Question: I'm using 'com.google.zxing.qrcode.QRCodeWriter' to encode data and 'com.google.zxing.client.j2se.MatrixToImageWriter' to generate the QR Code image. On a 400x400 image, there is about a 52 pixel wide border around the code. I'd like this border to be narrower, maybe 15 pixels, but I don't see anything in the API for doing that. Am I missing something in the documenation? Or would I need to process the image myself?
For reference, here is an example 400x400 QR Code produced with the ZXing library:

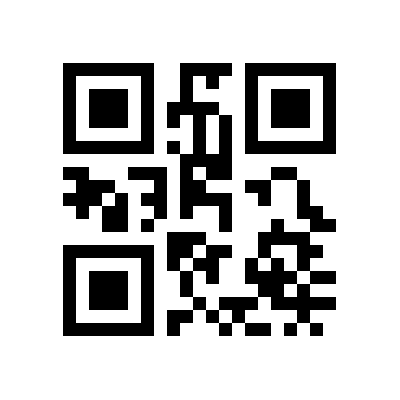
Answer: The QR spec requires a four module quiet zone and that's what <URL>
More recent versions of ZXing allow you to set the size of the quiet zone (basically the intrinsic padding of the QR code) by supplying an int value with the <URL> method, e.g.:
'''
Map<EncodeHintType, Object> hints = new EnumMap<EncodeHintType, Object>(EncodeHintType.class);
hints.put(EncodeHintType.CHARACTER_SET, "UTF-8");
hints.put(EncodeHintType.MARGIN, 2); /* default = 4 */
'''
If you change this, you risk lowering the decode success rate.